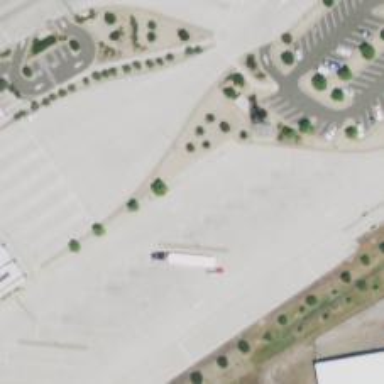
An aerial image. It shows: Weighbridge located at service road.